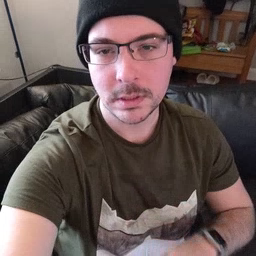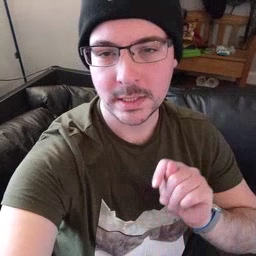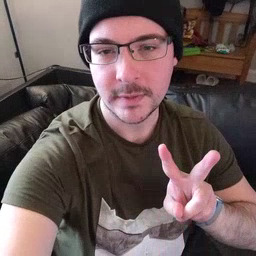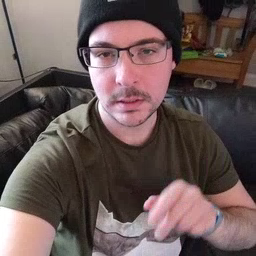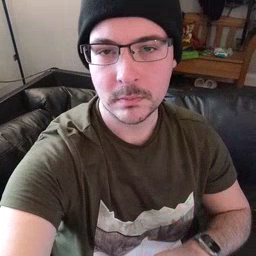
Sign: TV